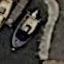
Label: civil